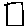
Label: square